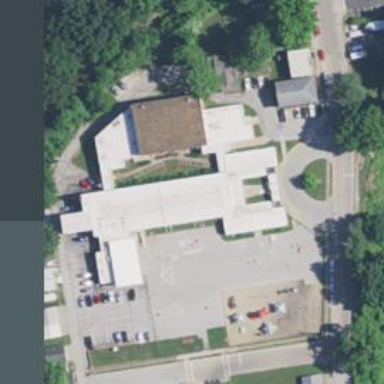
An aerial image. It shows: Elementary school.